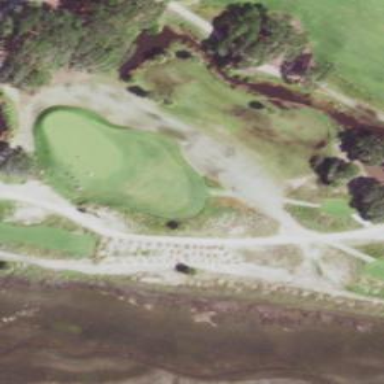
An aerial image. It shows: Path used for both walking and golf.